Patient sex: F
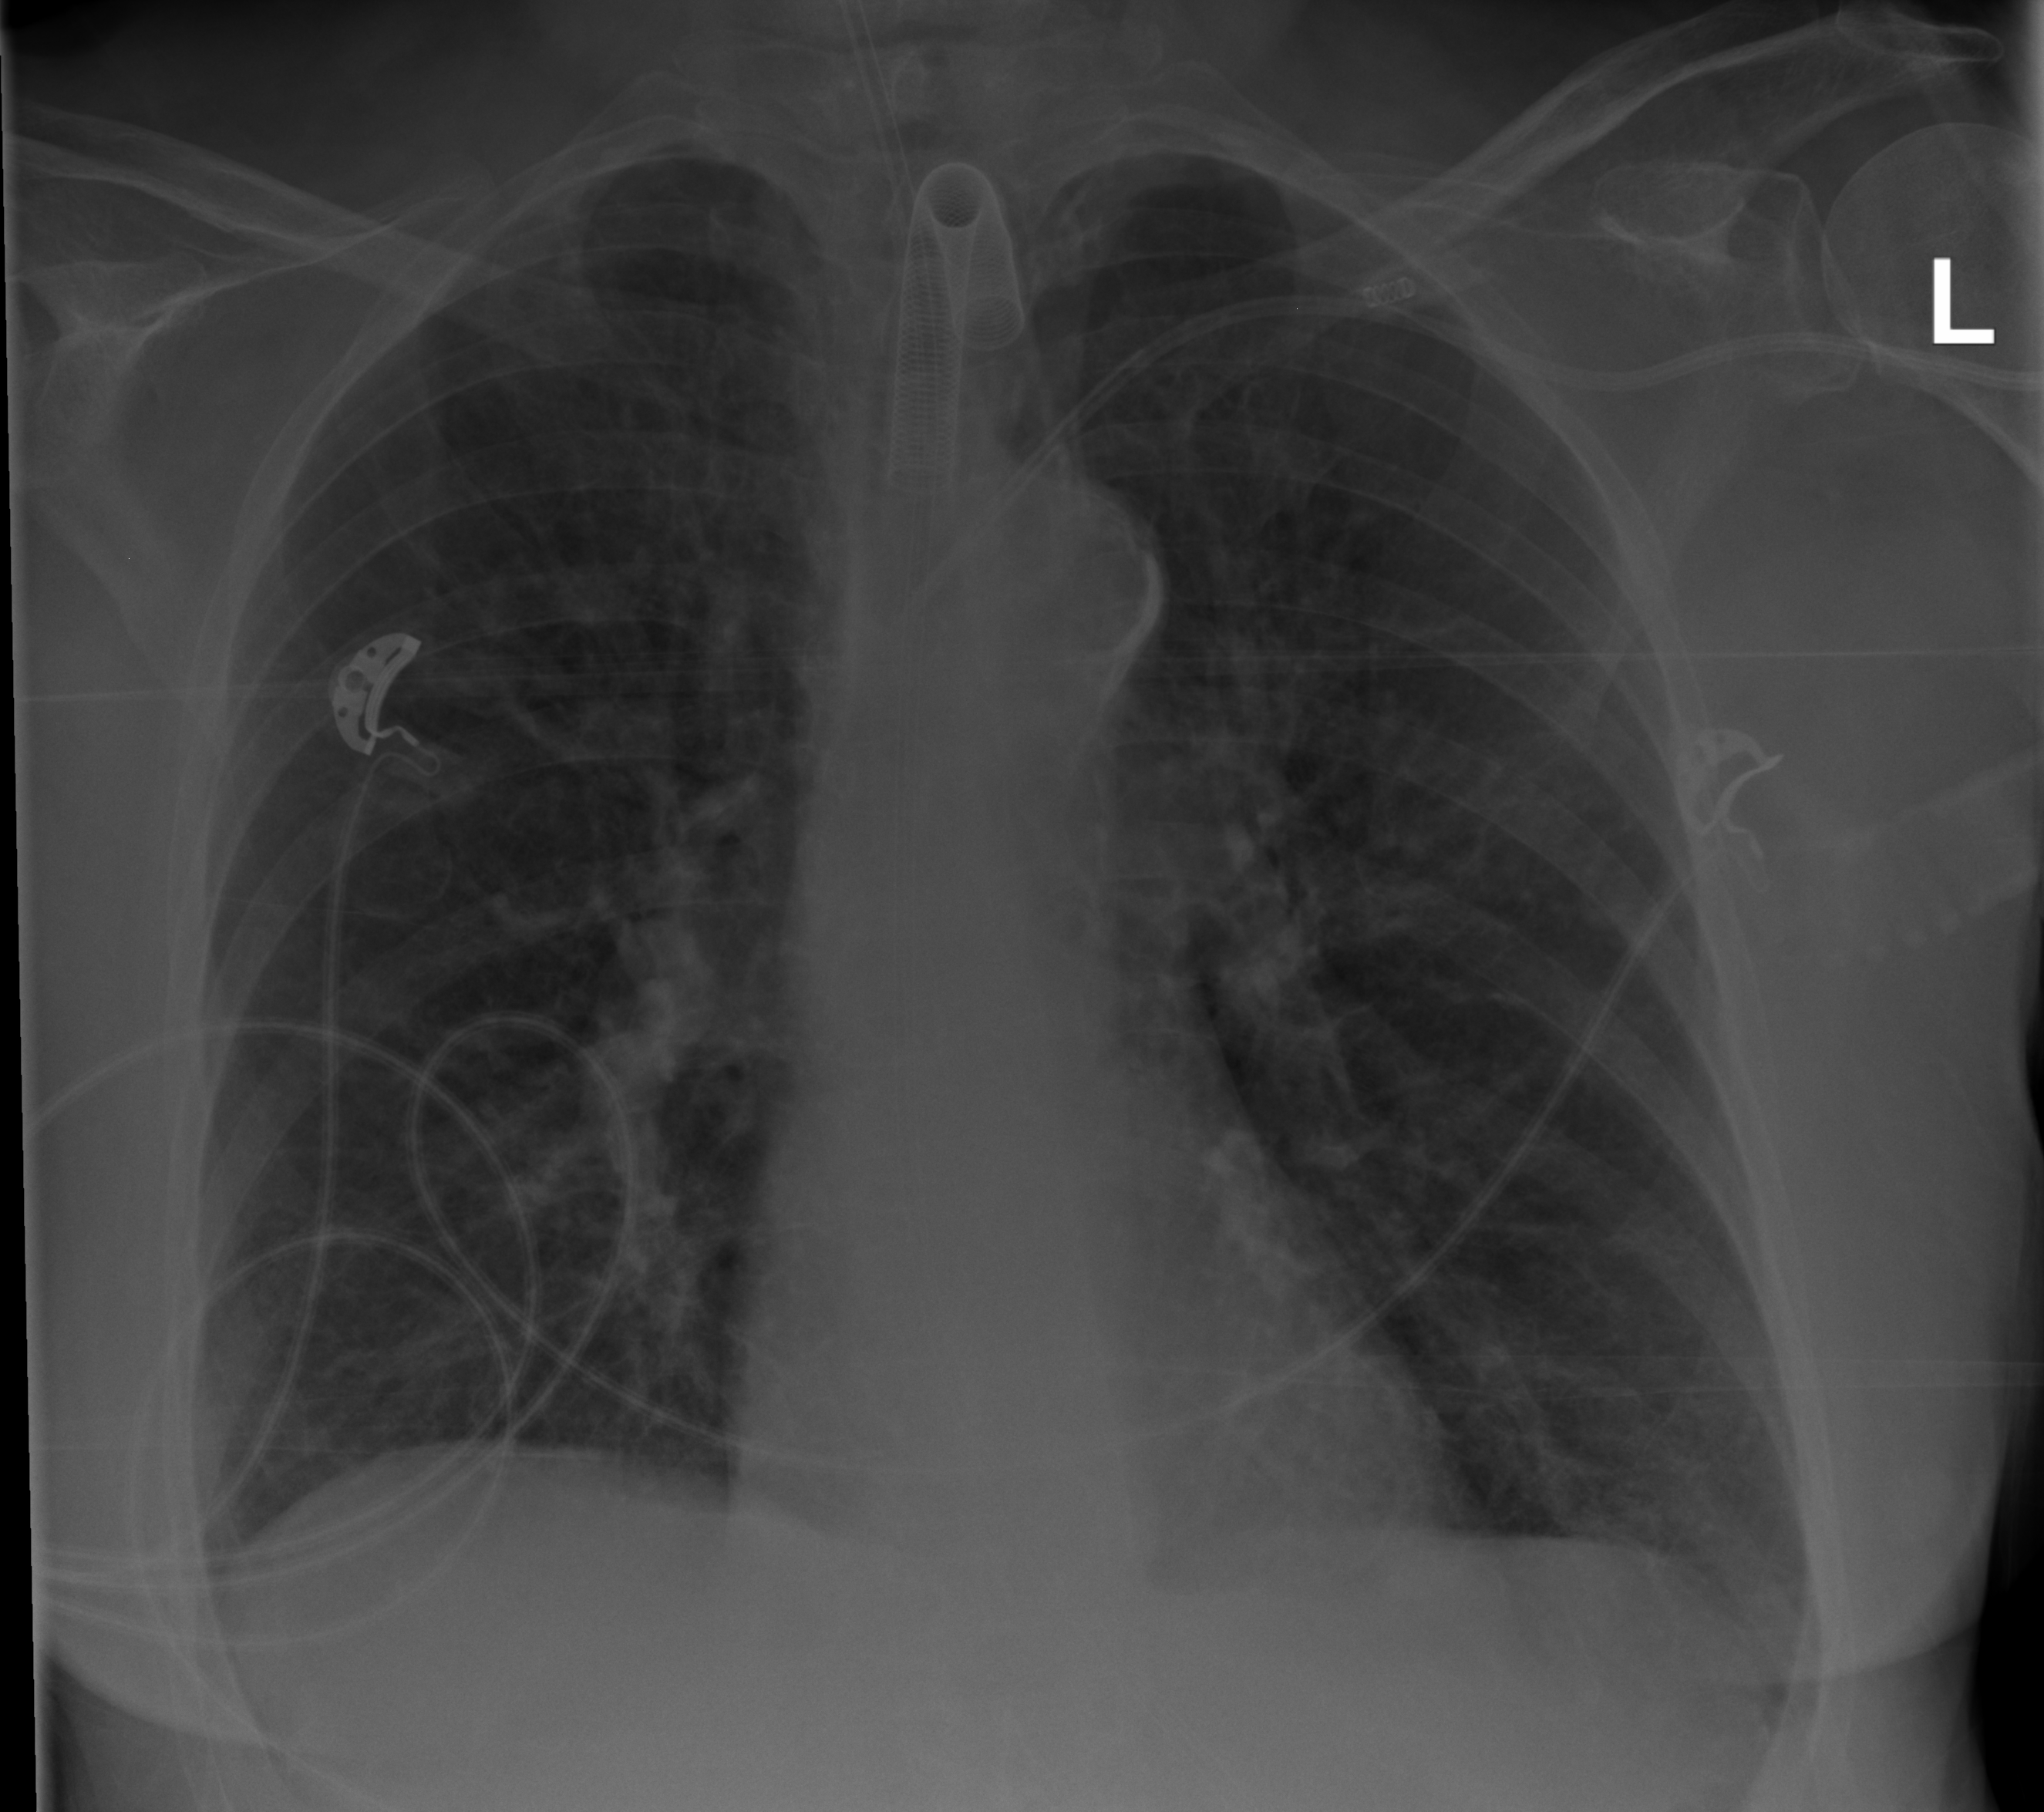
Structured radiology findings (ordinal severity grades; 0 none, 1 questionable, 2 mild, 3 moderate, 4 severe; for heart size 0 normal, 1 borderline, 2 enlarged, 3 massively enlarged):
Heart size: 0
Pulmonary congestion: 0
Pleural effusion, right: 0
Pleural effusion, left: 0
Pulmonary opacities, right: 2
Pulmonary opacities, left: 2
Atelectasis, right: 0
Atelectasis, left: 0